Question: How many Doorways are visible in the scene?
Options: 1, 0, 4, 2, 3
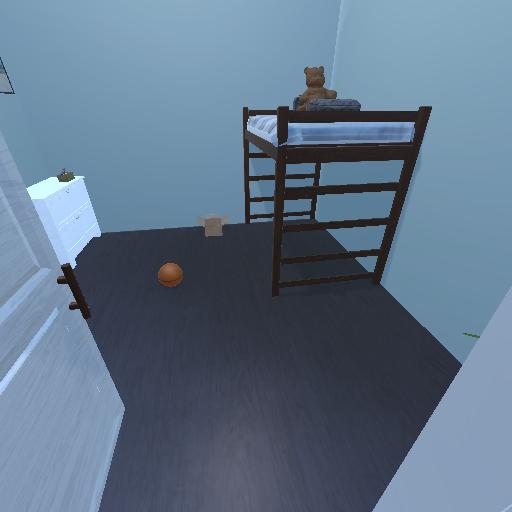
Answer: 1